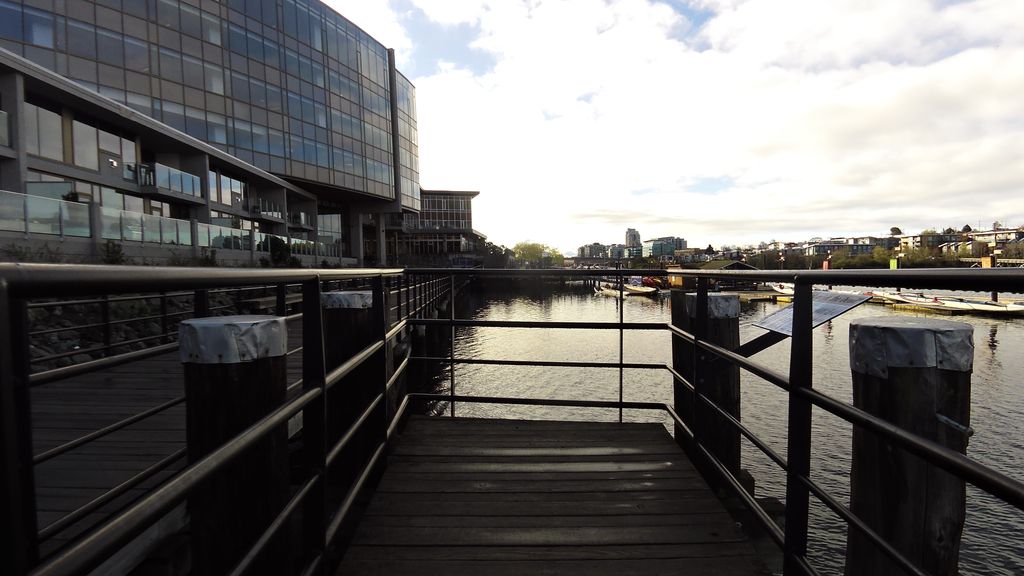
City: victoria